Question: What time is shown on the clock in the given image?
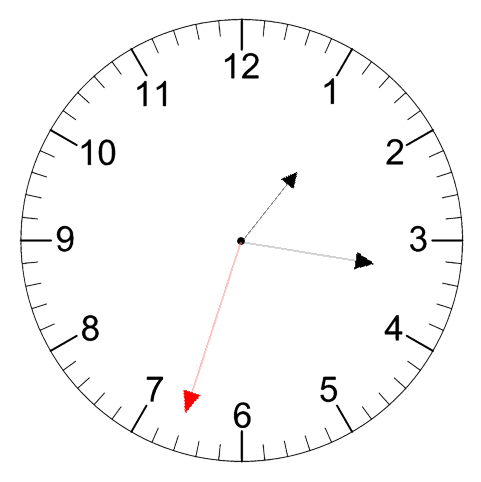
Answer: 01:16:33